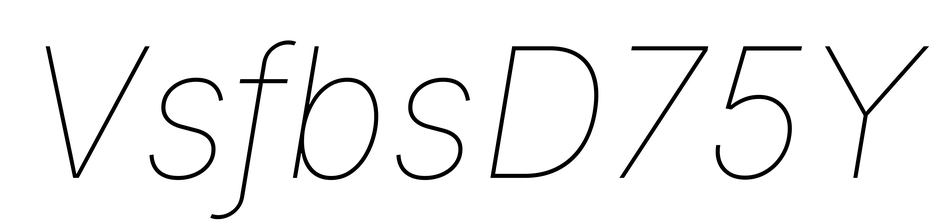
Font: Inter-Italic_Thin_Italic